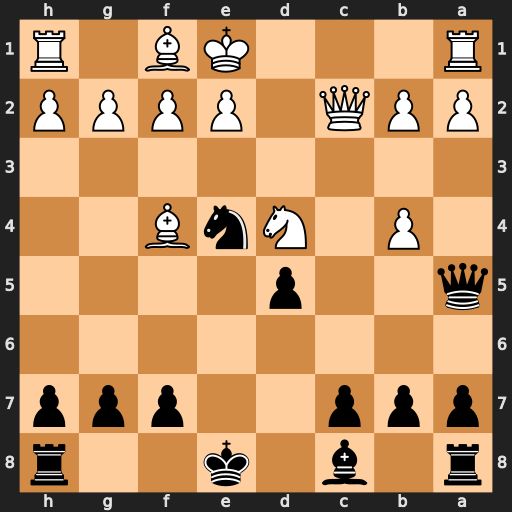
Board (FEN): r1b1k2r/ppp2ppp/8/q2p4/1P1NnB2/8/PPQ1PPPP/R3KB1R
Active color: b
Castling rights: KQkq
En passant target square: -
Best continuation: Qxb4+ Bd2 Qxd4